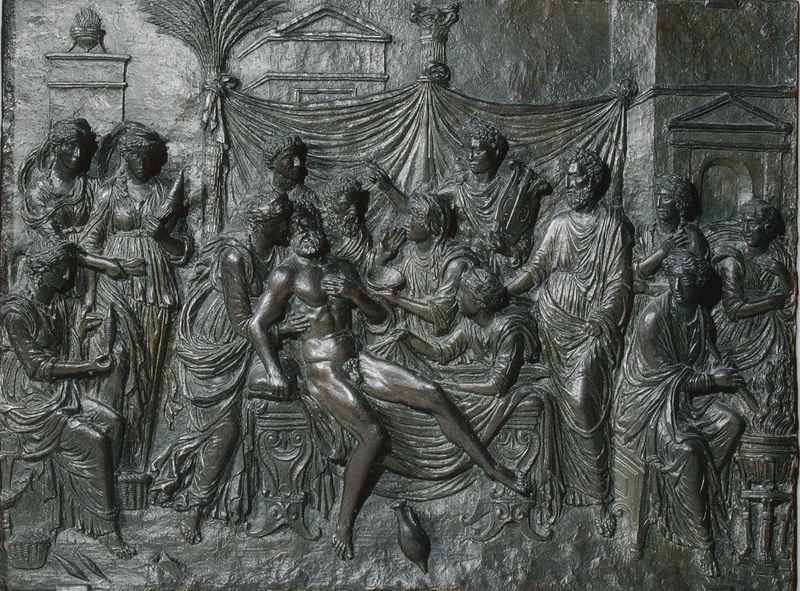
Titel: Grabmal della Torre - Die Krankheit
Künstler: Andrea Riccio
Standort: Paris
Institution: Musée du Louvre
Schlagwörter: akt, baum, dunkel, feuer, gott, gruppe, haut, körper, mann, nackt, nackter, schatten, dreieck, frauen, menschen, sitzen, damen, frau, grau, hell, kleid, licht, männer, raum, schwarz, szene, säule, tisch, tür, vordergrund, dame, gebäude, haus, tuch, fest, menge, bart, bärte, feier, gesichter, anatomie, architektur, arm, arme, bärtig, falten, gesicht, mensch, rahmen, schale, stehen, tod, tot, toter, trauer, innenraum, vorhang, häuser, boden, figur, gewand, interieur, sitzend, stoff, tücher, gewänder, mutter, instrumente, renaissance, amphore, amphoren, krug, vase, beine, relief, taille, topf, bein, füße, sofa, fassade, italien, giebel, barun, pilaster, figuren, detail, glanz, bett, korb, metall, palme, palmwedel, bronze, faltenwurf, laken, plastik, liegend, tor, foto, eisen, gefäß, antike, krank, gestützt, religion, flammen, kupfer, arzt, gestalten, rom, dreiecksgiebel, portal, liege, flöte, beerdigung, christus, grab, jesus, pieta, totenbett, kranker, antik, götter, krankheit, toga, gespannt, gebunden, griechenland, antikisierend, baldachin, heiliger, palmen, tempel, körbchen, jünger, lyra, verwundet, guss, leier, metal, grablegung, rühren, auferstehung, gewandfalten, römisch, bronzeguss, relieff, spindel, feuerstelle, hochrelief, andrea, tempelarchitektur, sokrates, antikenrezeption, grablege, christ, mitleid, grabplatte, gift, halbrelief, bärtige, bronzerelief, riccio, halte, kochdampf, vergiftung, tunka, sdamen, beilegung, bronzerelieff